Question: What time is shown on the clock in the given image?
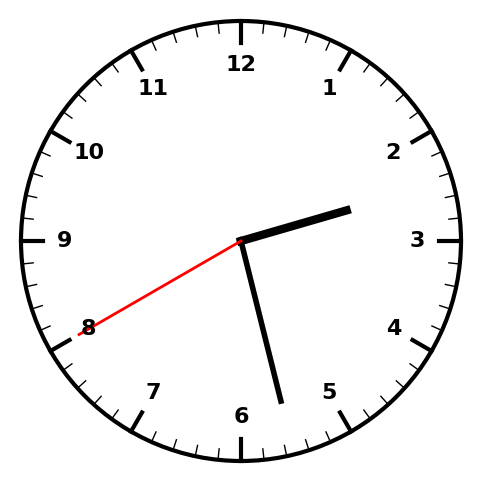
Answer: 02:27:40